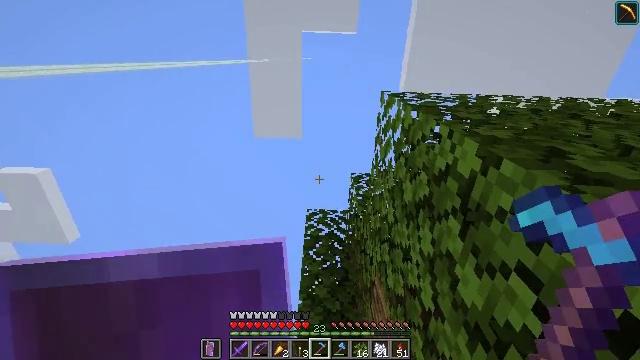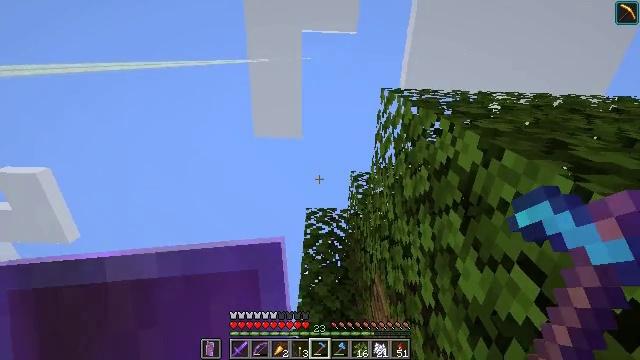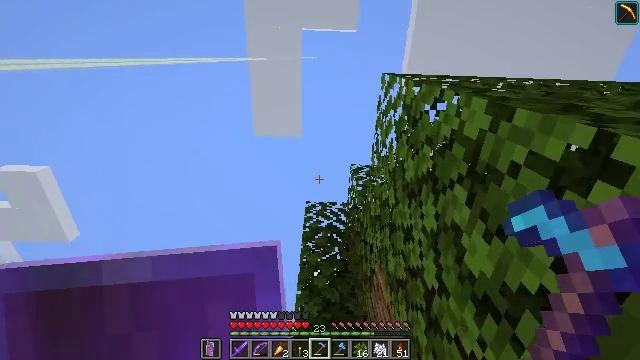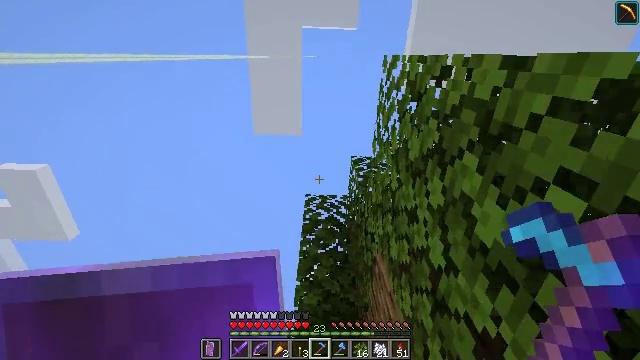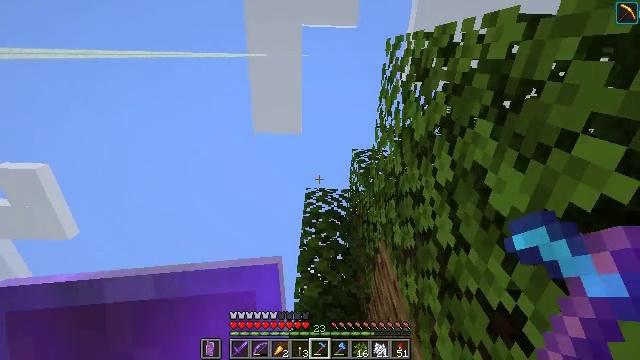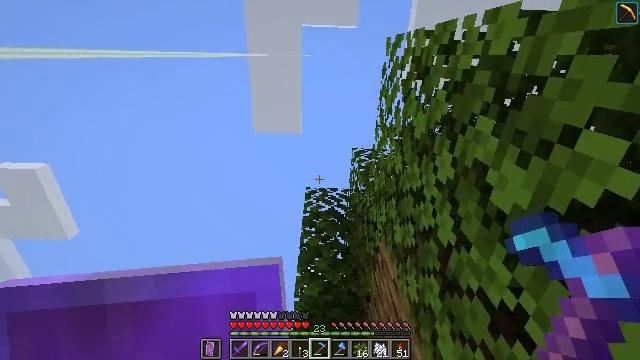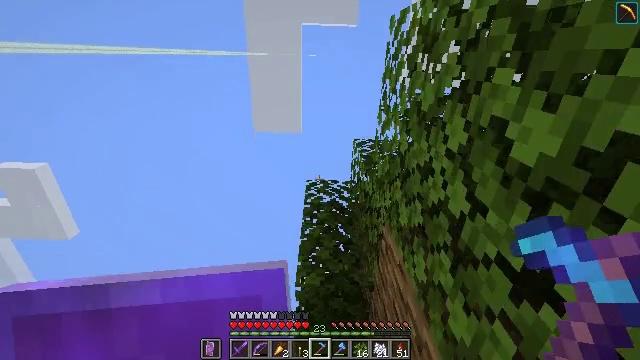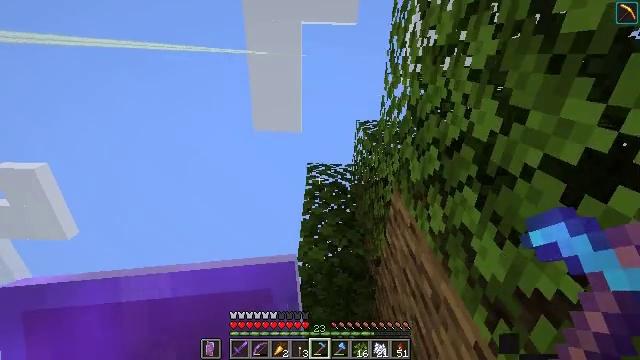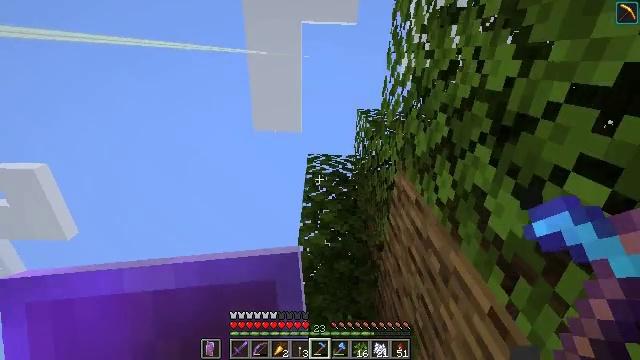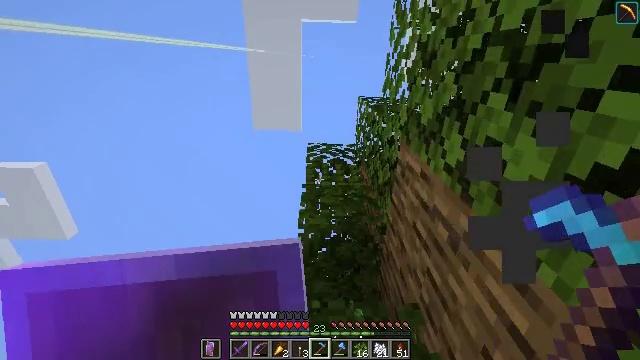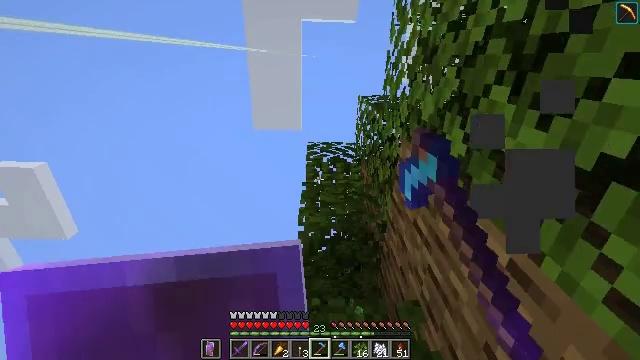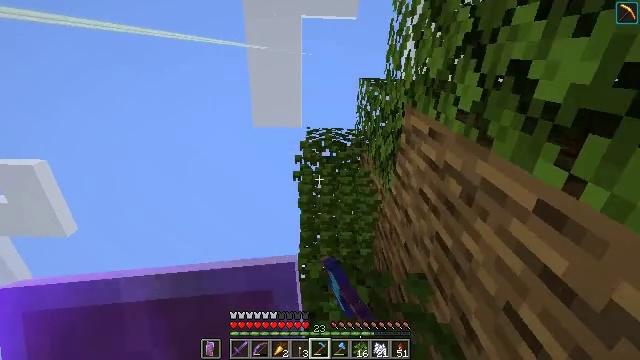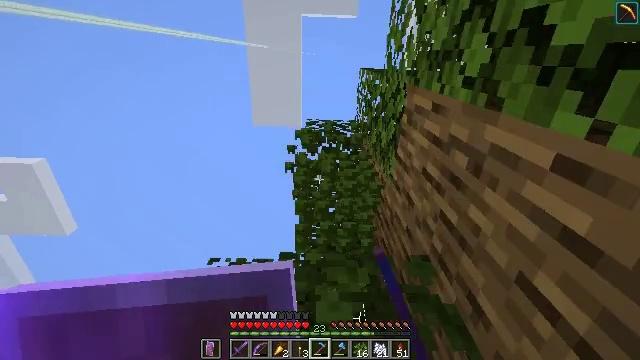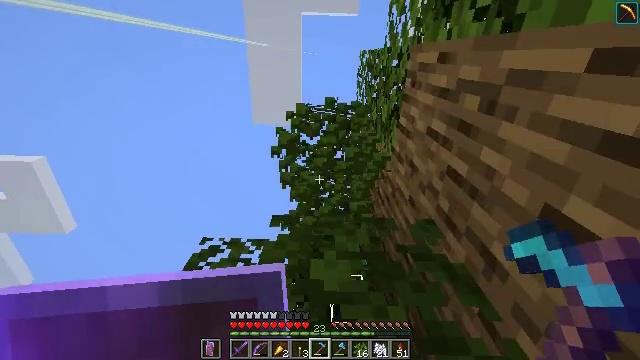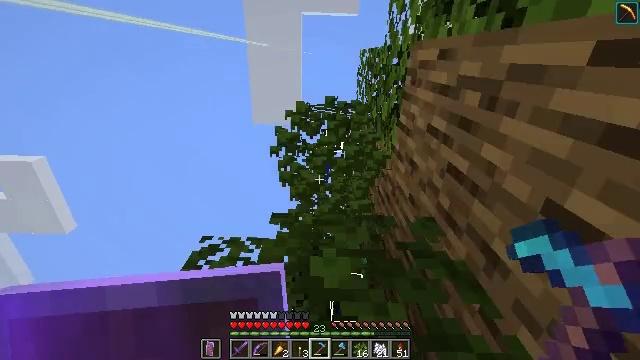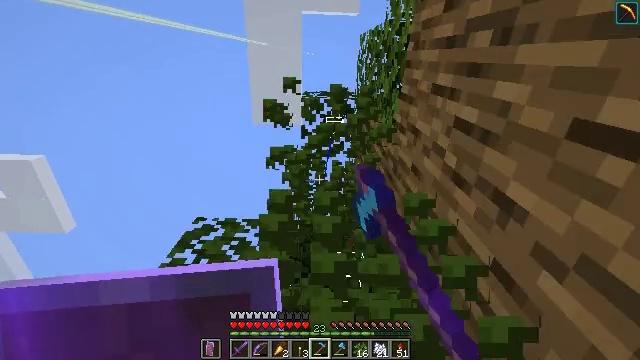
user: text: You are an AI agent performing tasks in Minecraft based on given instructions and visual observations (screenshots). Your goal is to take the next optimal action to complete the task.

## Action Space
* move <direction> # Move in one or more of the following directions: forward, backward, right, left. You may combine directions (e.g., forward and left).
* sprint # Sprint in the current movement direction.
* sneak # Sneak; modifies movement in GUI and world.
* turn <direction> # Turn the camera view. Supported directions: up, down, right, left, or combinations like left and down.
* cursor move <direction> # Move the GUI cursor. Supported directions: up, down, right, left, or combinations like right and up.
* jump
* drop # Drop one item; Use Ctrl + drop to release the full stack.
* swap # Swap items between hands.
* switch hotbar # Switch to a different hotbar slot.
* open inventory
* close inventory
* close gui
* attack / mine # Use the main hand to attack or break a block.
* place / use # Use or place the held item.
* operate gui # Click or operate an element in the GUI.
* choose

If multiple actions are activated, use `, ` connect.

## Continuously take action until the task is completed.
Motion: motion action
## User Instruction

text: Gather oak leaves by attacking.
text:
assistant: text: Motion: move forward, attack / mine
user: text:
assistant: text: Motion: move forward, attack / mine
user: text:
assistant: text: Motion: move forward, attack / mine
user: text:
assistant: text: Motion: move forward, attack / mine
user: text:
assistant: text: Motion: move forward, attack / mine
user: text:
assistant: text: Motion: move forward, attack / mine
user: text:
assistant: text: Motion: move forward, attack / mine
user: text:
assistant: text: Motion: move forward, attack / mine
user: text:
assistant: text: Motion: move forward, attack / mine
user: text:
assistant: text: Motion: move forward, attack / mine
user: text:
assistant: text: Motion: move forward, attack / mine
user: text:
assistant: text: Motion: move forward, attack / mine
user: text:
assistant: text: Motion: move forward, attack / mine
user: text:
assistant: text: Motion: move forward, attack / mine
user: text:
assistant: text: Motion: move forward, attack / mine
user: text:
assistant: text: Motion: move forward, attack / mine
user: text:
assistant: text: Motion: move forward, attack / mine
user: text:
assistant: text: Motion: move forward, attack / mine
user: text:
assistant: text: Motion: move forward, attack / mine
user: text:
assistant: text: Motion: move forward, attack / mine
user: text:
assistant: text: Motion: move forward, attack / mine
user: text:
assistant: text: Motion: attack / mine
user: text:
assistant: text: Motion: attack / mine
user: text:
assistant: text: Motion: attack / mine
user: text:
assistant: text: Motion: turn down, attack / mine
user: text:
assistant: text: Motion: turn down, attack / mine
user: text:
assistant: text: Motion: turn down, attack / mine
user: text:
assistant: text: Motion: turn down, attack / mine
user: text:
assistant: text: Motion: attack / mine
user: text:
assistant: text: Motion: move back, attack / mine